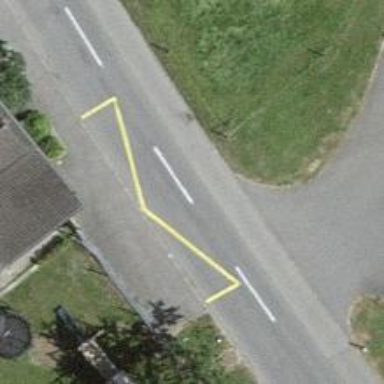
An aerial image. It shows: Bus stop with stop position for public transport.